Field crop: tomato
Growth stage: 1
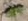
Species: solanum